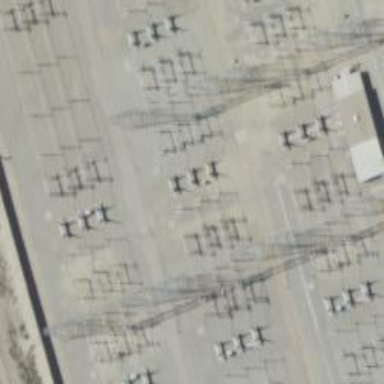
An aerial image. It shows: Switch for power supply.